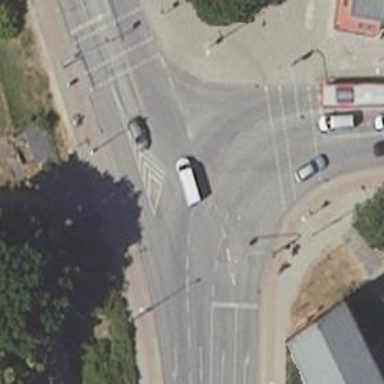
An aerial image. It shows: Road with traffic signals.